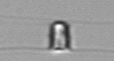
Label: Chaetoceros_similis